Question: I have 1 attributed string with multiple paragraph.
I had given the 'FirstLineHeadIndent = 2.12.'
Now I want to give the 'FirstLineHeadIndent=0' to 1st paragraph
and 'FirstLineHeadIndent=2' to 2nd paragraph in the attributed string.
If I set the property like
'''
NSMutableParagraphStyle *paragraphStyle = [[NSMutableParagraphStyle alloc] init];
paragraphStyle.lineSpacing =Line_space;
paragraphStyle.firstLineHeadIndent =2;
paragraphStyle.headIndent =margin_space;
paragraphStyle.tailIndent =-margin_space;
paragraphStyle.paragraphSpacing=paragraph_space;
NSDictionary *ats = @{
NSFontAttributeName : [UIFont fontWithName:self.bookView.defaultFontFamily size:self.bookView.defaultFontSize],
NSParagraphStyleAttributeName : paragraphStyle,
};
'''
It will give the head space to both the paragaraph.
Please help me.
I am uploading the image for more help:-
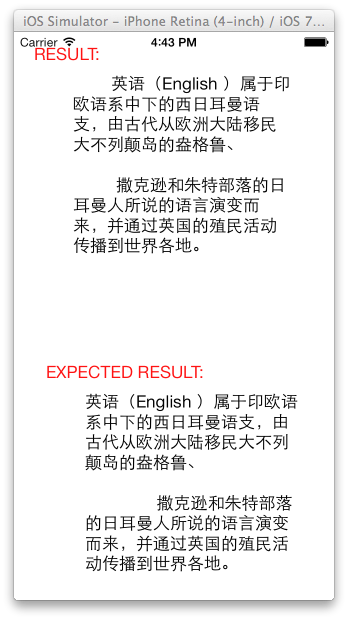
Answer: So, the solution is to use 2 paragraph styles.
Your 'NSString' is separated by a '
', that indicate the separations between the 2 paragraphs.
'''
NSMutableParagraphStyle *firstParagraphStyle = [[NSMutableParagraphStyle alloc] init];
[firstParagraphStyle setFirstLineHeadIndent:0];
//Do the rest of the settings
NSMutableParagraphStyle *secondParagraphStyle = [[NSMutableParagraphStyle alloc] init];
[secondParagraphStyle setFirstLineHeadIndent:2];
//Do the rest of the settings
//You may use the same paragraphStyle, changing just the firstLineHeadIndent, and set the attributes, but for a clearer explanation, I used 2 paragraph styles
NSRange range = [[yourAttributedString string] rangeOfString:@"
"];
[yourAttributedString addAttribute:NSParagraphStyleAttributeName value: firstParagraphStyle range:NSMakeRange(0, range.location)]; //The range is from the start to the
[yourAttributedString addAttribute:NSParagraphStyleAttributeName value: secondParagraphStyle range:NSMakeRange(range.location, [[yourAttributedString string] length]-range.location)]; //The range is from the start of
to the end
'''